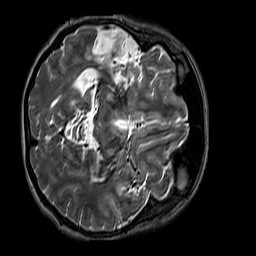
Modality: T2w
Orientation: axial
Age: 40
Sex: female
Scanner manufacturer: siemens
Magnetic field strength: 3 T
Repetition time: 3.2 s
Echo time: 0.212 s